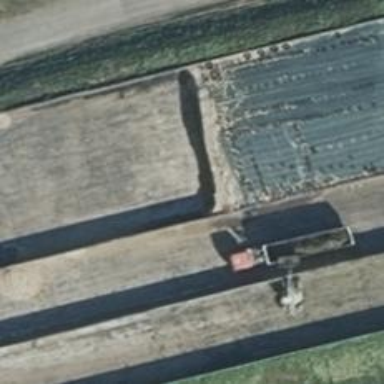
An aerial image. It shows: Bunker silo.